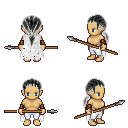
a pixel art fantasy rpg character, female body template, human, tanned skin, white tattered cape, white pants, gray ponytail hairstyle, cloth bracers, spear, four views (front, back, left, right), 2x2 character sprite sheet, small pixel art, hard edges, no anti-aliasing